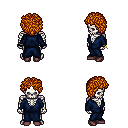
a pixel art fantasy rpg character, male body template, skeleton, blue robe, gold greaves, dark blonde curly afro hairstyle, bracelets, maroon shoes, four views (front, back, left, right), 2x2 character sprite sheet, small pixel art, hard edges, no anti-aliasing